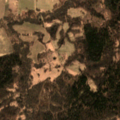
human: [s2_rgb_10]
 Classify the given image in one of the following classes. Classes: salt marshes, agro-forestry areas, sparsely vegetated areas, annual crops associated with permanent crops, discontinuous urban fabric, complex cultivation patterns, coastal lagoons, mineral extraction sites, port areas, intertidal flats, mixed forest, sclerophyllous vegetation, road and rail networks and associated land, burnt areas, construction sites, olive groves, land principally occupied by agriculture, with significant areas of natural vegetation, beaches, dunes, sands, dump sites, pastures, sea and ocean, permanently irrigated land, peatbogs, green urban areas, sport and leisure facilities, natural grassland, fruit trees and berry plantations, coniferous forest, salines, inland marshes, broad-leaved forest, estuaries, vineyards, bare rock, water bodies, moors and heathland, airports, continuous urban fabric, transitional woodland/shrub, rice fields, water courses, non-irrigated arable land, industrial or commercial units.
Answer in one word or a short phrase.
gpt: non-irrigated arable land, land principally occupied by agriculture, with significant areas of natural vegetation, broad-leaved forest, mixed forest